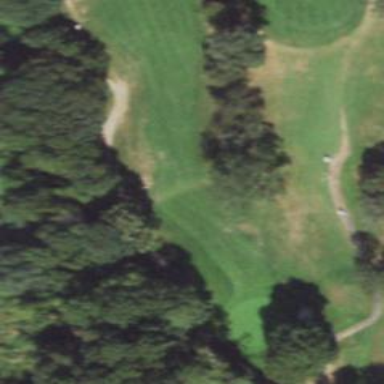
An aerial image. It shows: View of golf hole.